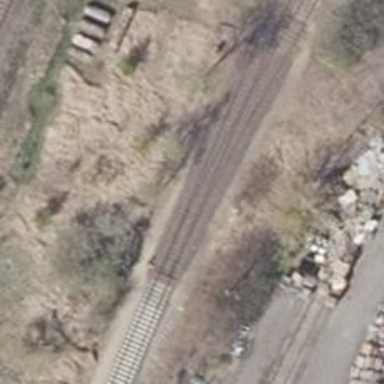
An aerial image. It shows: Railway switch.